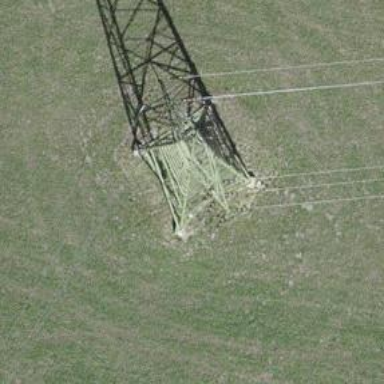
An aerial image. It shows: Power tower.